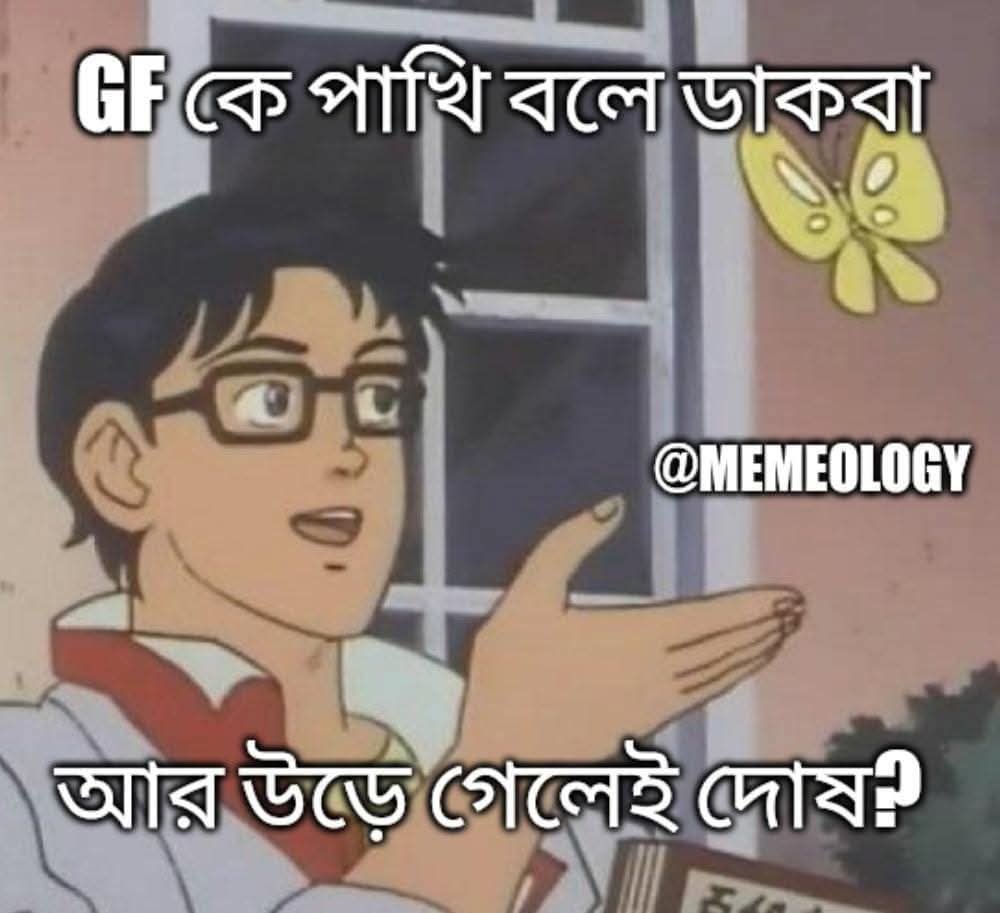
Text: GF কে পাখি বলে ডাকবা আর উড়ে গেলেই দোষ?
Label: Non Hate